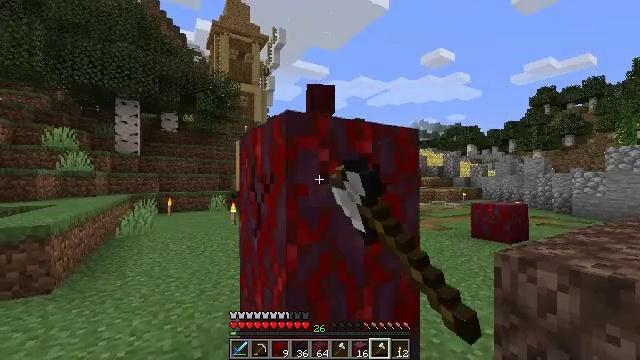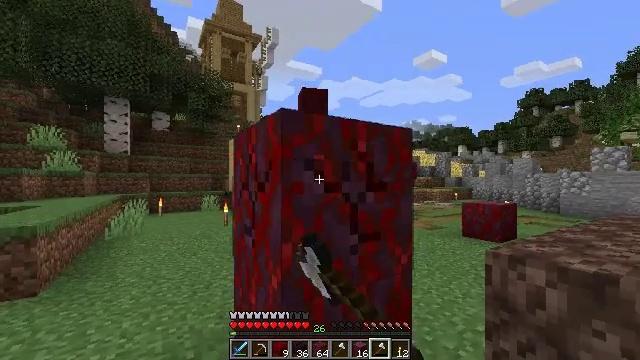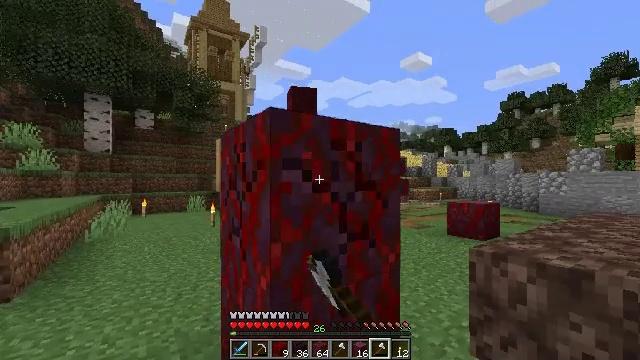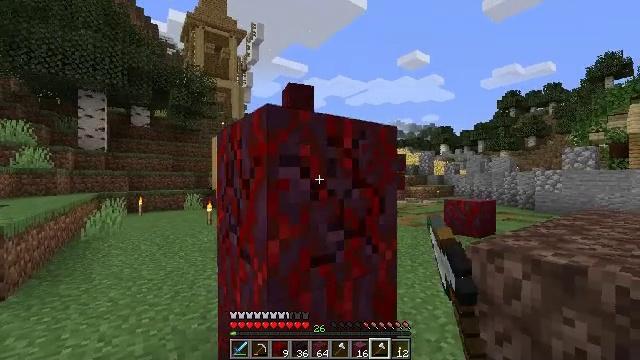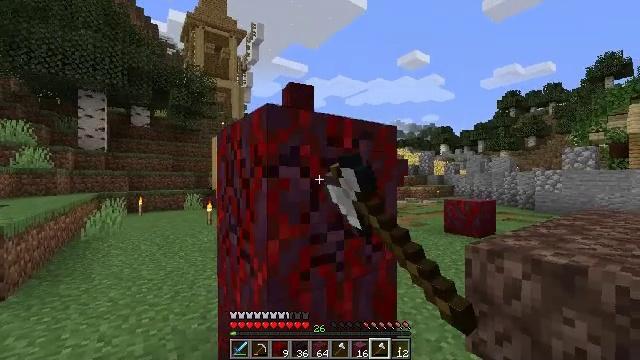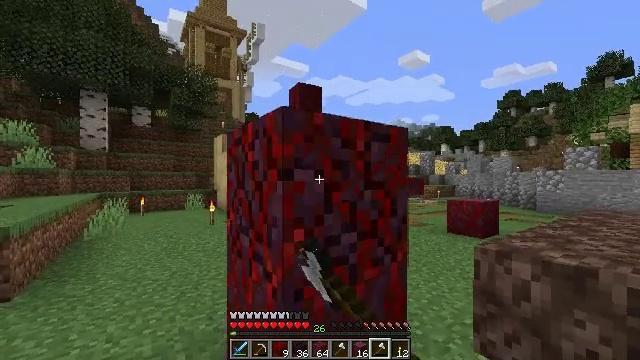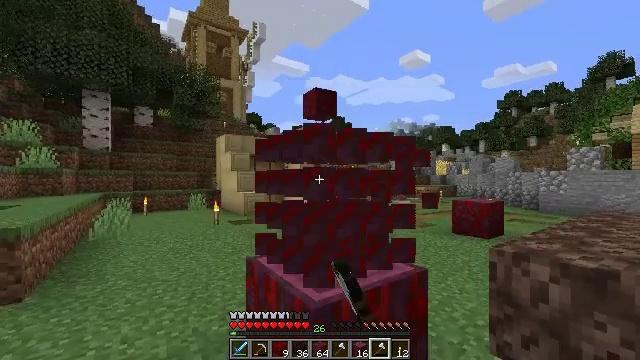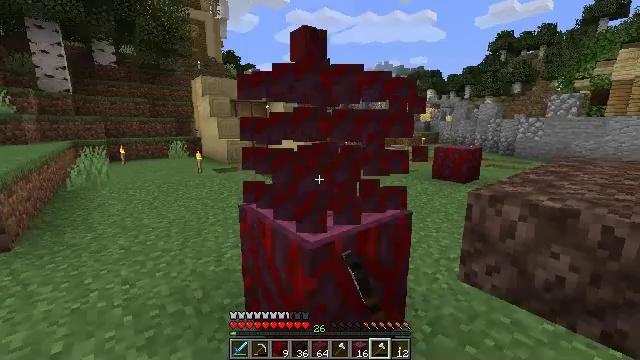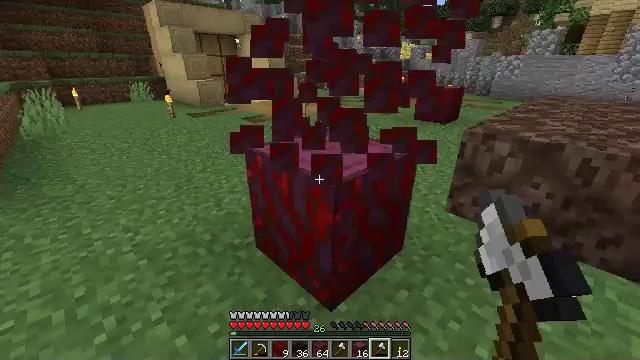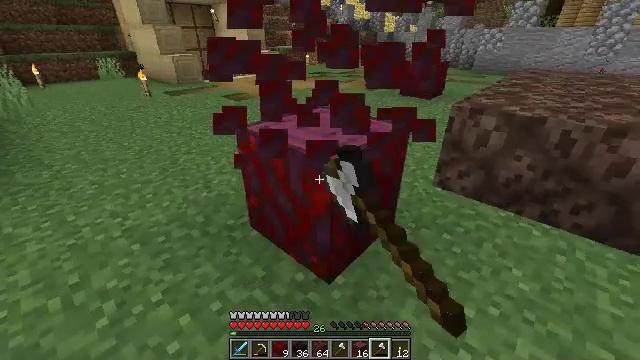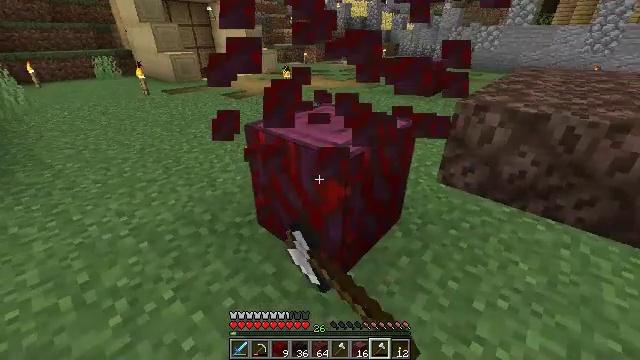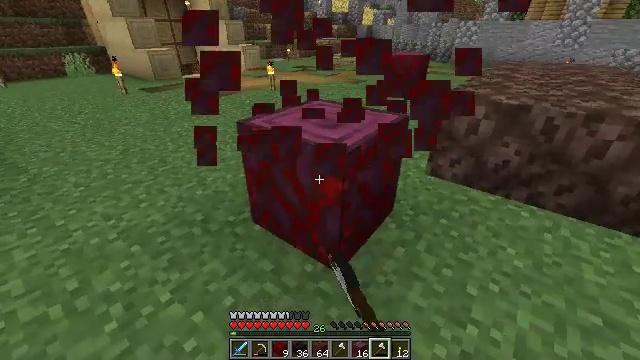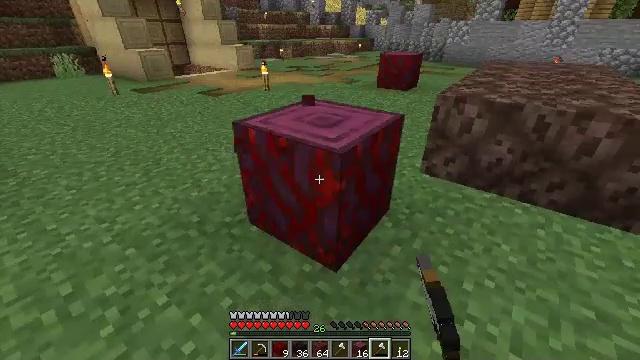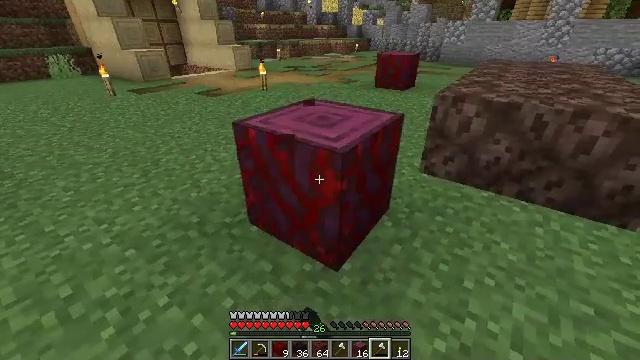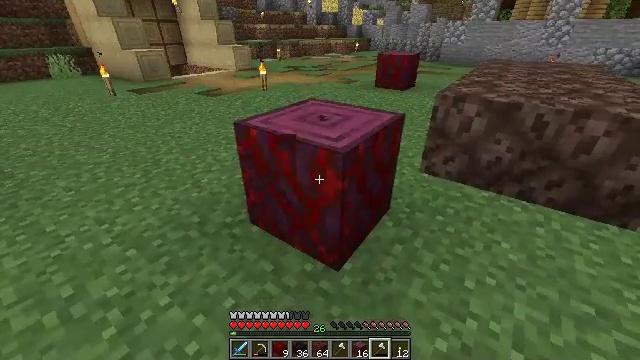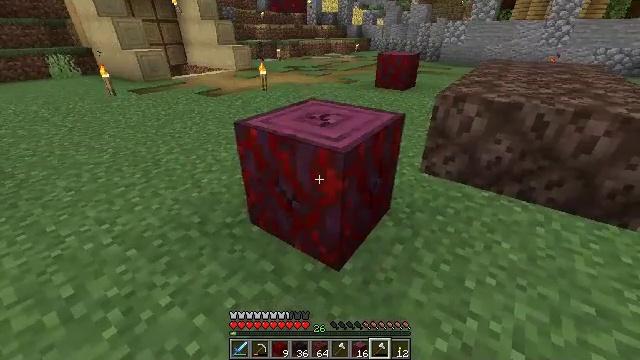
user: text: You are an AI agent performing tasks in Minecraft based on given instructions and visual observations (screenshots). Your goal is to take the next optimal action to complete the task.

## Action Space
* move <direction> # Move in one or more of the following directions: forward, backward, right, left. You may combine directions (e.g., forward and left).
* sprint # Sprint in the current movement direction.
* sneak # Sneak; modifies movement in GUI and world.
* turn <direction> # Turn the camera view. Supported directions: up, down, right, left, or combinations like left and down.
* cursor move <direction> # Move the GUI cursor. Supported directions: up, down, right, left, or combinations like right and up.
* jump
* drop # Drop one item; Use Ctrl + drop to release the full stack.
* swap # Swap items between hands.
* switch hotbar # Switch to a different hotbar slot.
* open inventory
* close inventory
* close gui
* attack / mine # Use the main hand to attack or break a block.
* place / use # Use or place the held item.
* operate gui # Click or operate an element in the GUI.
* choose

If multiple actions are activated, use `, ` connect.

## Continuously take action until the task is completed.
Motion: motion action
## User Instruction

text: Chop crimson stem from the tree.
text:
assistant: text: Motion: turn right, attack / mine
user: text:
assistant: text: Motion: turn right, attack / mine
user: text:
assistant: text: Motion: attack / mine
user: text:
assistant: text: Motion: attack / mine
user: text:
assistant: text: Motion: move left, attack / mine
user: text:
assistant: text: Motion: move left, attack / mine
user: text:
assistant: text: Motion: move left, turn right and down, attack / mine
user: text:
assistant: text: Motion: move left, turn right and down, attack / mine
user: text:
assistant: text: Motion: turn right and down, attack / mine
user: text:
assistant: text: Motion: attack / mine
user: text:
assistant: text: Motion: turn right, attack / mine
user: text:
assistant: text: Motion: turn right, attack / mine
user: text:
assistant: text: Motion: attack / mine
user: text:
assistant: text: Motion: attack / mine
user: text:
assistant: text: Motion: attack / mine
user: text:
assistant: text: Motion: attack / mine
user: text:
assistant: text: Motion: attack / mine
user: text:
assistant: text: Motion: turn right, attack / mine
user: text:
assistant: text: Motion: turn right, attack / mine
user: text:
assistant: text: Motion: move left, attack / mine
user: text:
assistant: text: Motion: move left, attack / mine
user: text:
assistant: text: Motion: move left, attack / mine
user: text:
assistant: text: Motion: move left, attack / mine
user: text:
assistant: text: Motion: move forward and move left, turn right, attack / mine
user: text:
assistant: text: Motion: move forward and move left, turn right, attack / mine
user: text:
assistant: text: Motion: move forward, attack / mine
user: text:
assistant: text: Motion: move forward and move right, attack / mine
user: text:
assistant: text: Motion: attack / mine